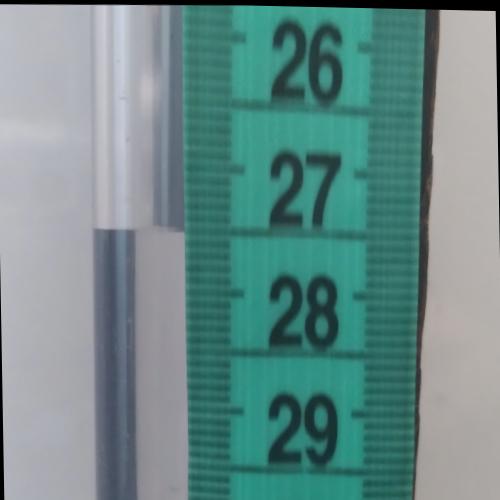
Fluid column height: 27.5 cm